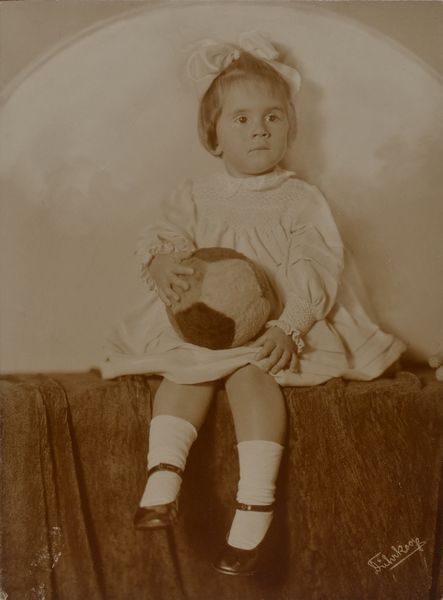
Titel: Renate Scholz
Künstler: Minya Diez-Dührkoop
Standort: Hamburg
Institution: Museum für Kunst und Gewerbe Hamburg
Schlagwörter: kopf, ball, schleife, gesicht, silber, bildnis, portrait, kind, foto, fotografie, photographie, strümpfe, kleidchen, photo, spielzeug, kinderspielzeug, lichtbild, silbergelatine, konterfei, brom, bildwerke, spielwaren, angewandte und bildende kunst, hessische systematik, porträt, mädchen, silbergelatinepapier, bromsilbergelatinepapier, entwicklungspapier, gelatinepapier, schwarzweißpositivverfahren, silbersalzverfahren, schwarzweißfotografie, porträtfotografie, porträtphotographie